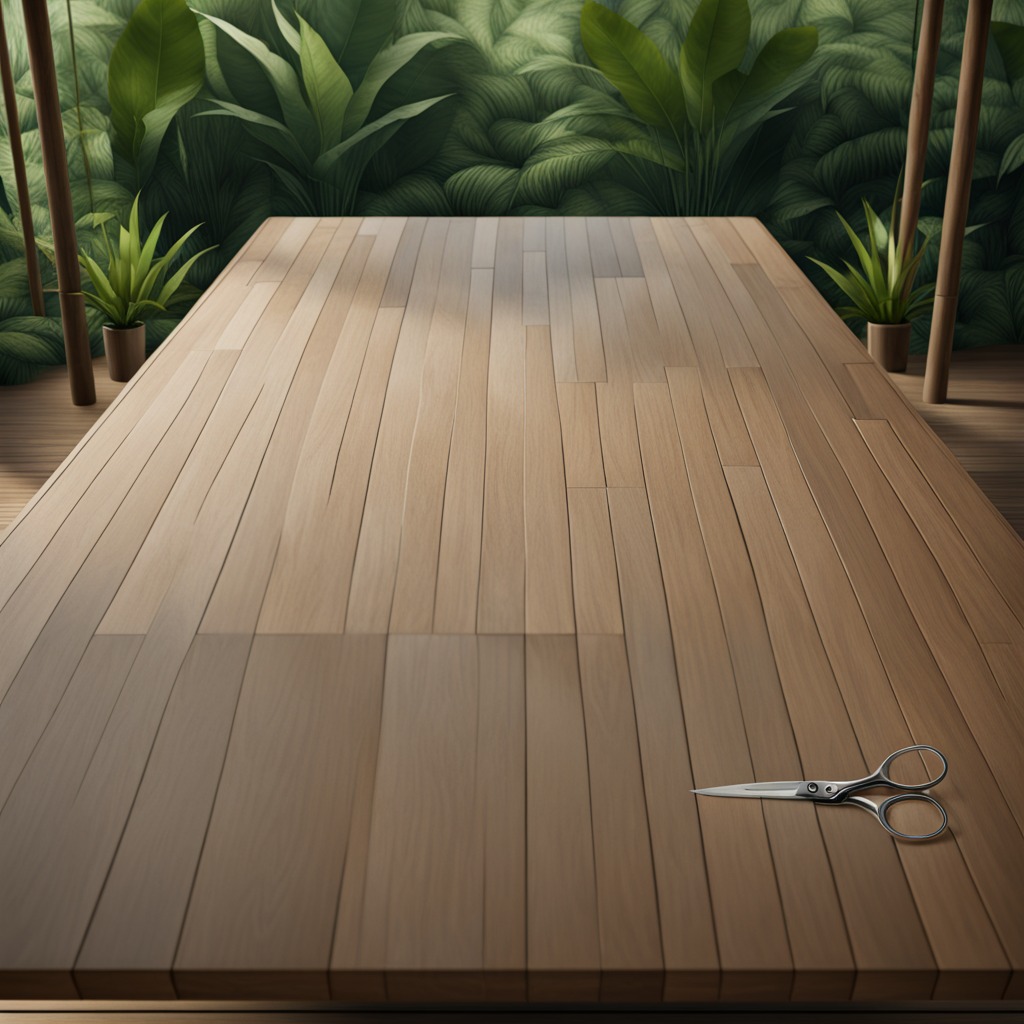
A scissor is lying on the wooden table inside a jungle field workshop tent.